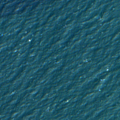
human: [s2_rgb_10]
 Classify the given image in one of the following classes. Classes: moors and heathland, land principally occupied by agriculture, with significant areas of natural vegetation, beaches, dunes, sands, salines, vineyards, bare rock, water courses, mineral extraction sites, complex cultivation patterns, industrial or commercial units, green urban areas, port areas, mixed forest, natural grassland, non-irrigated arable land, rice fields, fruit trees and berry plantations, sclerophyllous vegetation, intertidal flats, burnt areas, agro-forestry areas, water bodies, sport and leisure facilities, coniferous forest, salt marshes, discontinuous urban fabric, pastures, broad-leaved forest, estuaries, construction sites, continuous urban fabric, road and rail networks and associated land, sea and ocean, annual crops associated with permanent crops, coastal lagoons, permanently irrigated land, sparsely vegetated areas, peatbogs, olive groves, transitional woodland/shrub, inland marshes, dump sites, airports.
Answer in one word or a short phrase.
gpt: sea and ocean